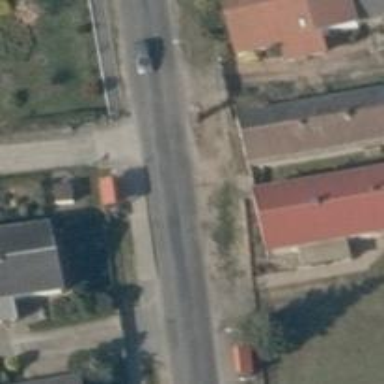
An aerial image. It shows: Tertiary road with asphalt surface.